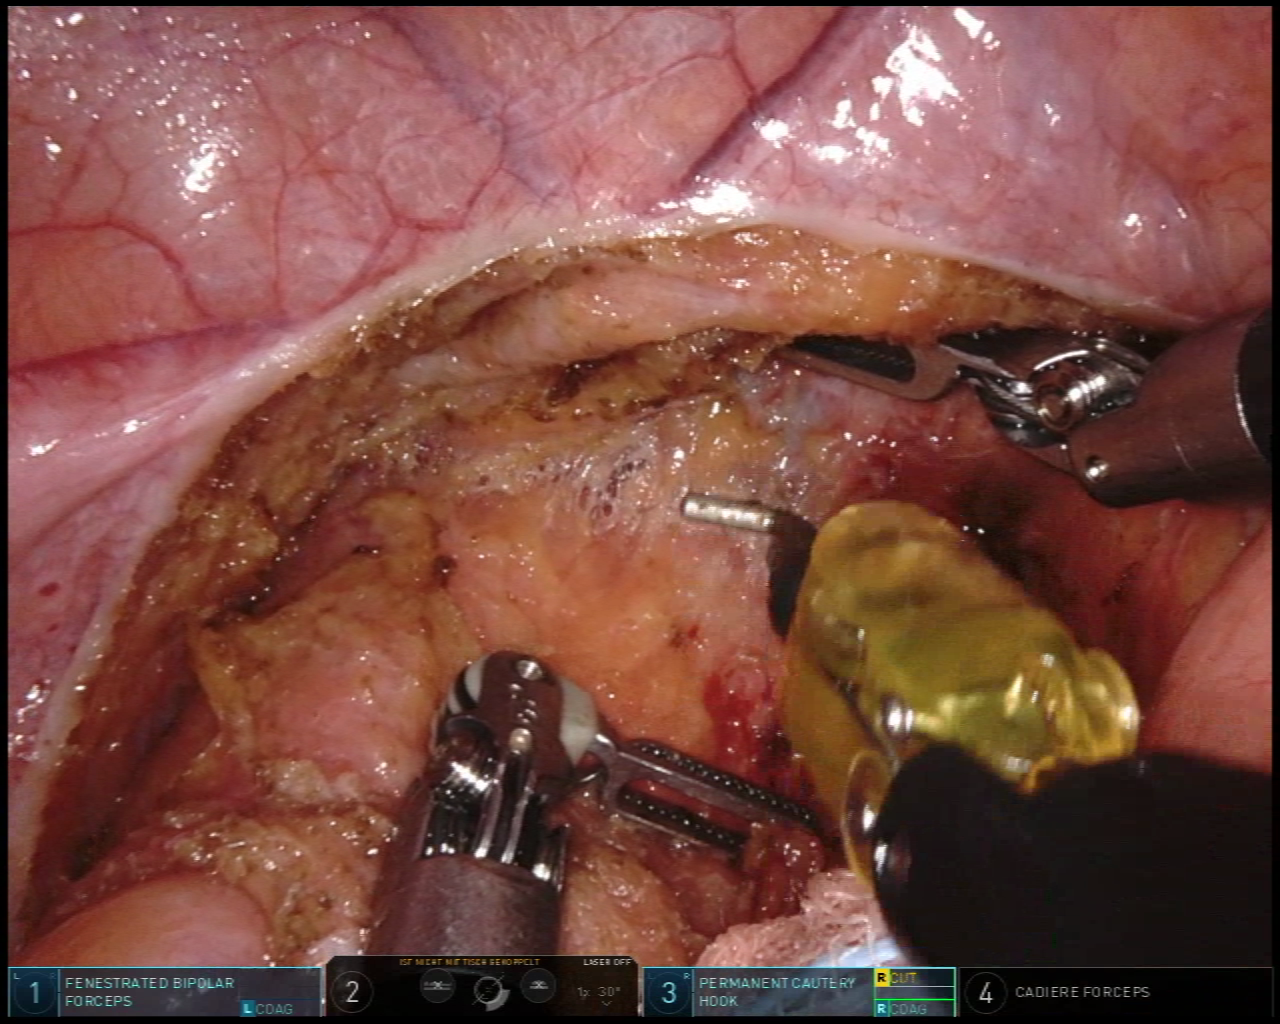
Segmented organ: vesicular_glands
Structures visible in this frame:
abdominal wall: no
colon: no
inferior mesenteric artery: no
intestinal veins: no
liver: no
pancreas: no
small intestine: no
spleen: no
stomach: no
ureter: no
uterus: no
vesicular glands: yes